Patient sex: M
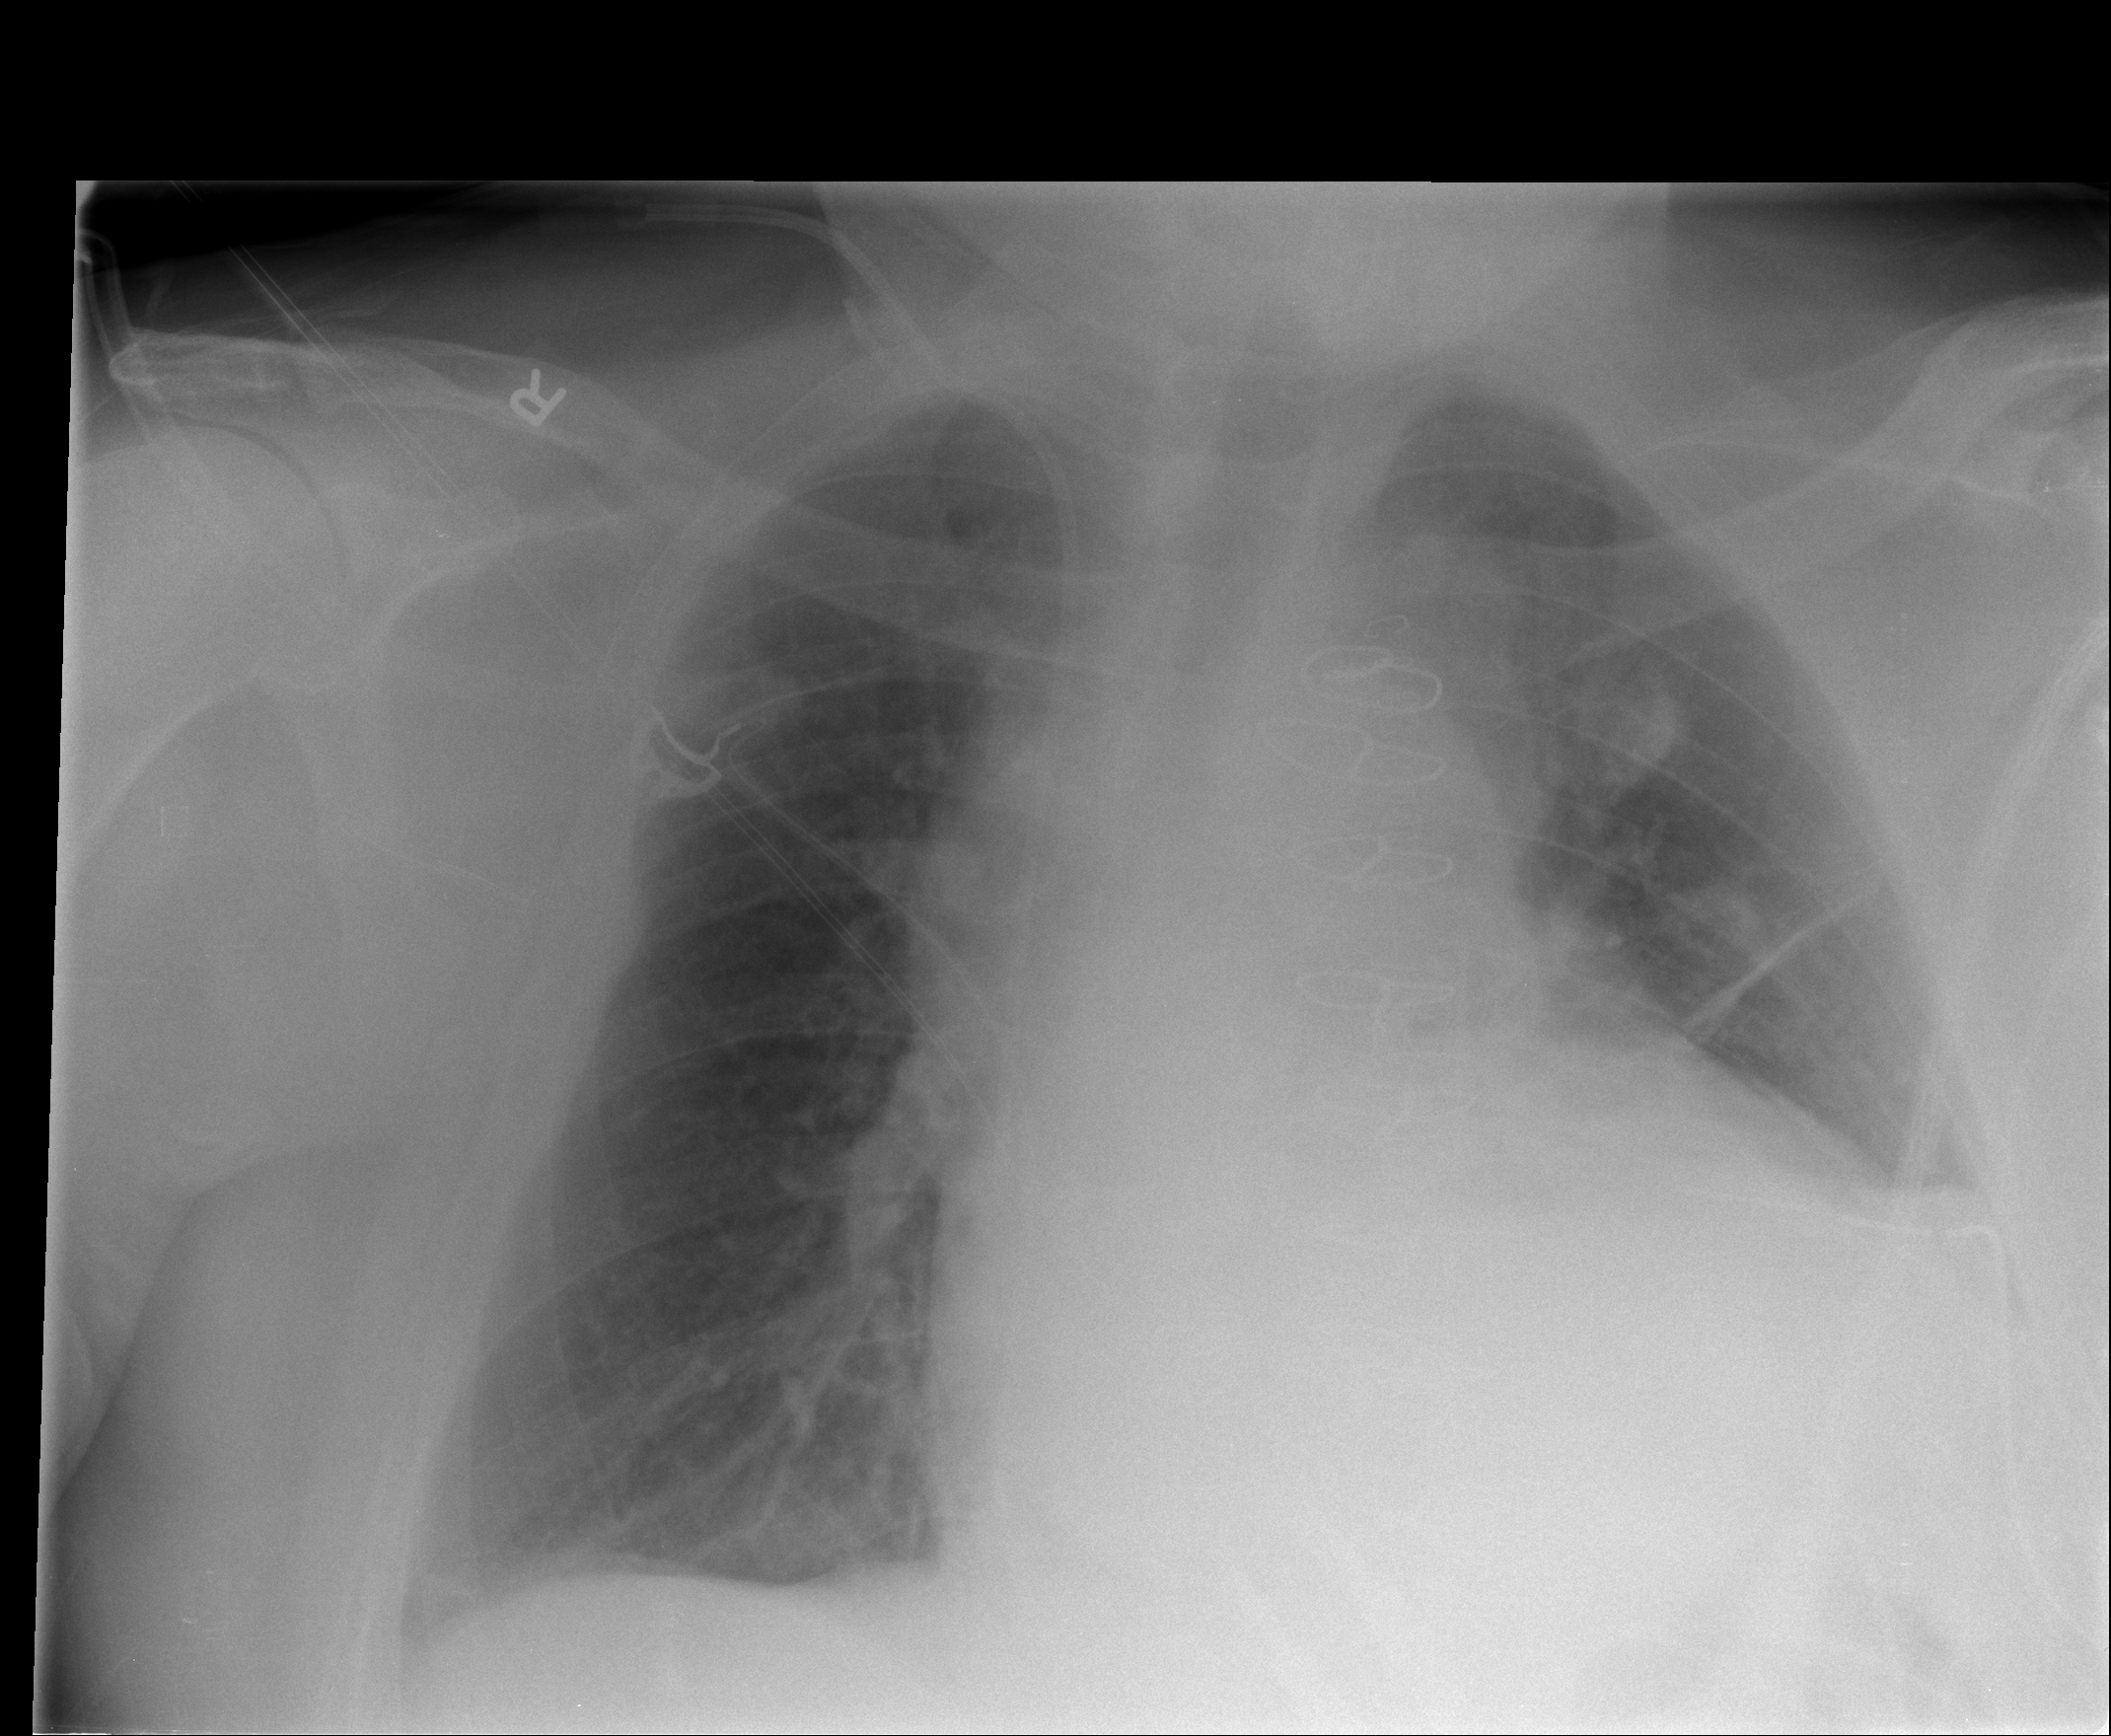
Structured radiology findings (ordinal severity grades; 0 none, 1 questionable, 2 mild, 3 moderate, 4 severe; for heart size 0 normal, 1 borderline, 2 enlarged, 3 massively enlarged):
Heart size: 2
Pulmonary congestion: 0
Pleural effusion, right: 0
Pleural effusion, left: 0
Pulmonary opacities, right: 0
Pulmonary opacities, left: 0
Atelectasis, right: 1
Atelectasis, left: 1